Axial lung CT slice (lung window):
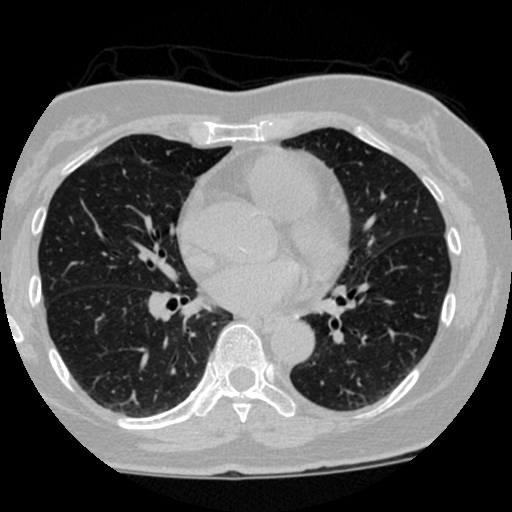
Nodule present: no